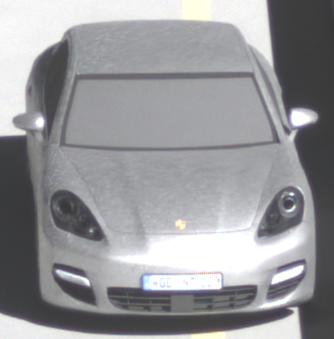
Make: Porsche
Model: Panamera
Detailed model: Panamera (970)
Model produced from: 2010/05
Model produced until: 2013/04
Doors: 5
Color: white
Road condition: dry road
Daytime: morning or afternoon
Contrast: high contrast